Question: When I configure the CLlocationManager with this code:
'''
- (void)viewDidLoad {
[super viewDidLoad];
// Do any additional setup after loading the view, typically from a nib.
self.locationManager = [[CLLocationManager alloc] init];
self.locationManager.delegate = self;
self.locationManager.desiredAccuracy = kCLLocationAccuracyHundredMeters;
if([self.locationManager respondsToSelector:@selector(requestAlwaysAuthorization)]) {
[self.locationManager requestAlwaysAuthorization];
// Or [self.locationManager requestWhenInUseAuthorization];
} [self.locationManager startUpdatingLocation];
'''
}
and the set the location delegate
'''
#pragma mark - CLLocationManagerDelegate
- (void)locationManager:(CLLocationManager *)manager didFailWithError:(NSError *)error
{
NSLog(@"didFailWithError: %@", error);
UIAlertView *errorAlert = [[UIAlertView alloc]
initWithTitle:@"Error" message:@"Failed to Get Your Location" delegate:nil cancelButtonTitle:@"OK" otherButtonTitles:nil];
[errorAlert show];
}
- (void)locationManager:(CLLocationManager *)manager didUpdateToLocation:(CLLocation *)newLocation fromLocation:(CLLocation *)oldLocation
{
NSLog(@"didUpdateToLocation: %@", newLocation);
CLLocation *currentLocation = newLocation;
if (currentLocation != nil) {
self.textLongitude.text = [NSString stringWithFormat:@"%.8f", currentLocation.coordinate.longitude];
self.textLatitude.text = [NSString stringWithFormat:@"%.8f", currentLocation.coordinate.latitude];
}
}
'''
Don't send the alert for authorized, but the Info.plist is complete

when go to settings and change in settings -> privacy -> localize and change the status for "always", and restart the app this status is clean.
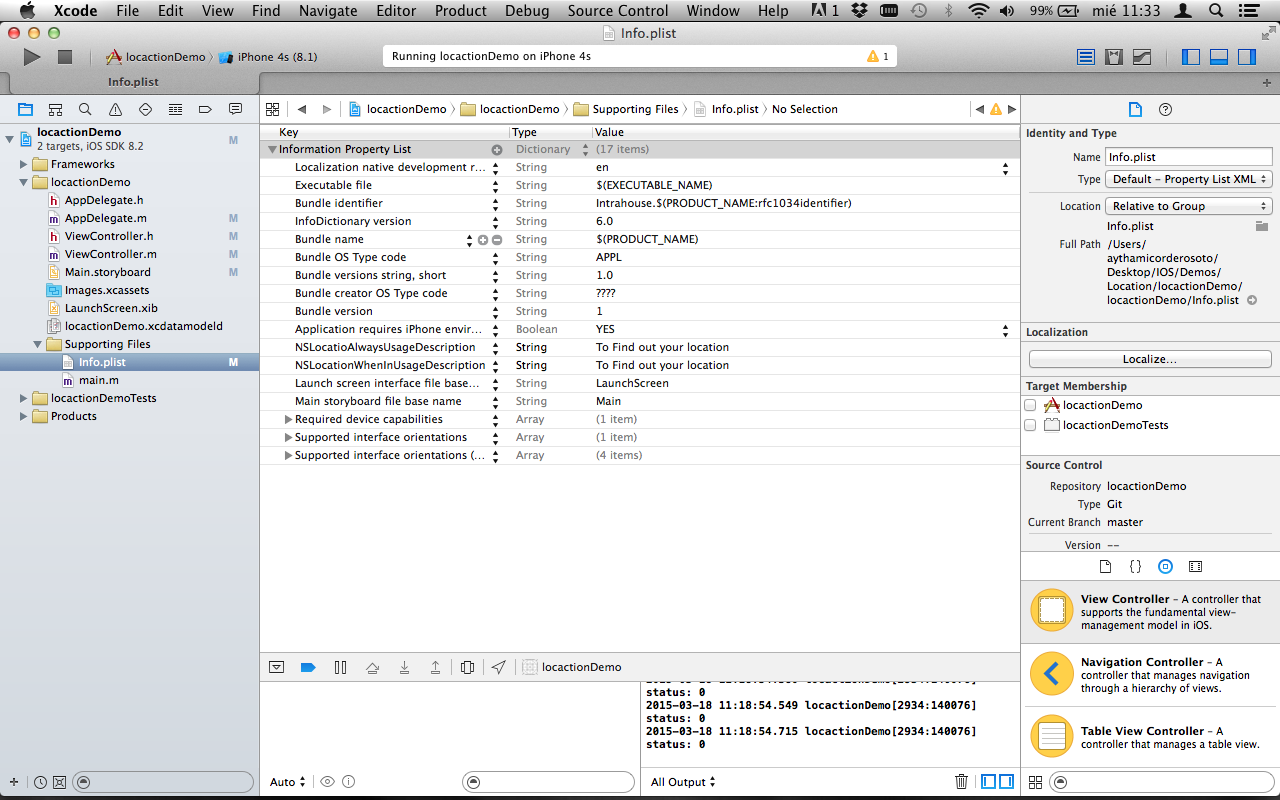
Answer: The 'NSLocationAlwaysUsageDescription' is misspelled in the plist.